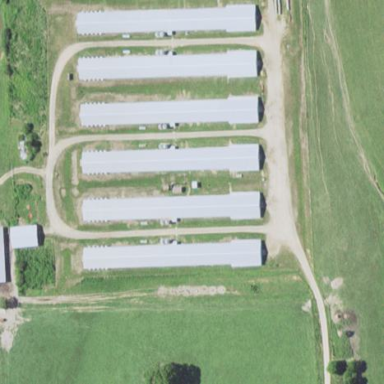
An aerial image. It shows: Poultry farmyard.